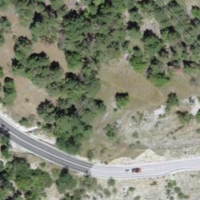
EUNIS habitat code: 48
Species observed at this site:
Colchicum autumnale